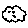
Label: cloud